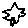
Label: star